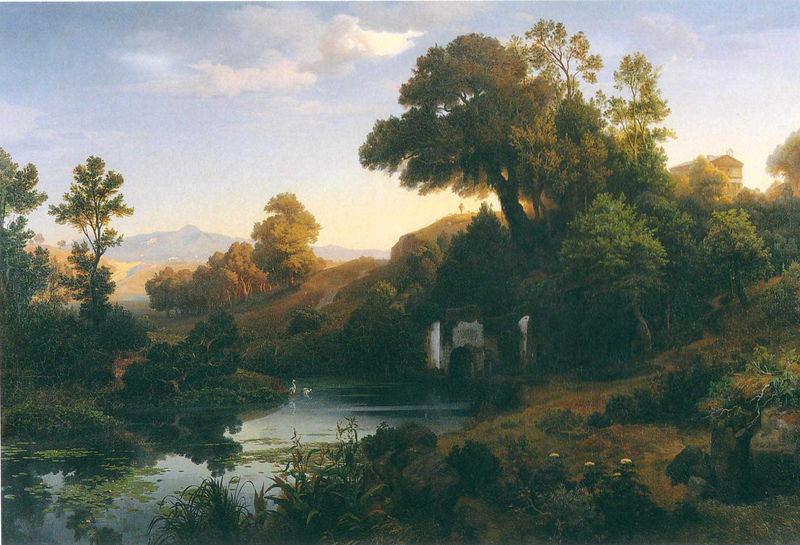
Titel: Die Grotte der Egeria
Künstler: Johann Wilhelm Schirmer
Standort: Berlin
Institution: Akademie der Künste
Schlagwörter: baum, berg, blau, blätter, felsen, gemälde, himmel, laub, schatten, wasser, weiß, wolken, baumstämme, bäume, fluss, gelb, grün, landschaft, menschen, ocker, see, teich, ufer, blume, blumen, braun, grau, hell, licht, schwarz, blüte, blüten, gras, haus, rasen, tiere, weg, wiese, wolke, malerei, architektur, mensch, bild, bach, baumstamm, erde, gräser, horizont, hügel, natur, schilf, spiegelung, stamm, strauch, vögel, brücke, busch, büsche, gewässer, sonne, sträucher, wiesen, stehend, blatt, pflanzen, england, höhle, wald, wasserfall, gischt, küste, wellen, ruhe, ente, schwan, berge, farben, fels, gebirge, giebel, sonnenuntergang, herbst, enten, idylle, stille, romantik, ölgemälde, ölfarbe, harmonie, ruine, algen, wasserpflanzen, lichtung, gänse, villa, seerosen, harmonisch, wolkne, tempel, seerose, eichen, stumpf, schwäne, weise, baumstumpf, friedlich, windstill, asser, quelle, teich see, morgenstimmung, geböude, flußlauf, uferrand, wilson, schwann, gerb, berge hügel, chäne, lichtungw, schwans